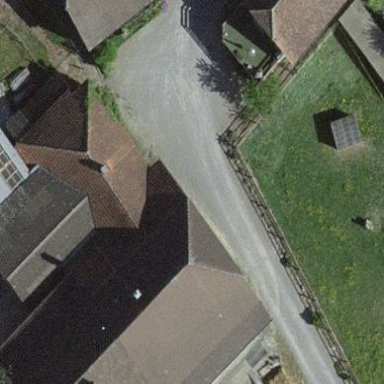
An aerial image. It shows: Farm building.